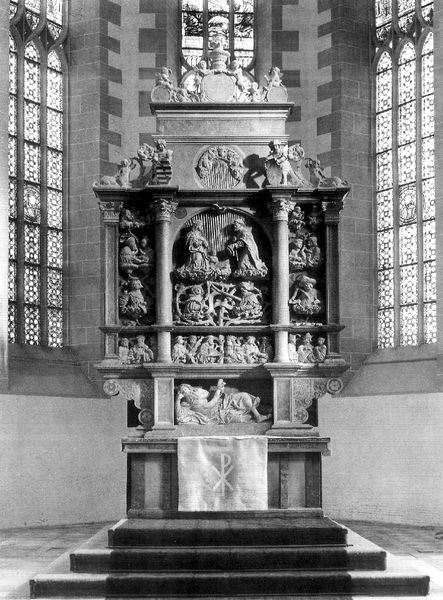
Titel: Hauptaltar in St. Annen in Annaberg
Künstler: Adolf Daucher
Standort: Annaberg (EU - PL)
Schlagwörter: fenster, grau, holz, licht, marmor, säulen, gebäude, haus, tuch, bibel, sockel, stein, bild, kirche, innen, gotik, krone, skulptur, relief, figuren, treppen, stufen, foto, fotografie, kreuz, schlicht, schwarz-weiss, frieden, altar, hochaltar, kapitelle, kathedrale, schnitzerei, skulpturen, glasfenster, chor, kapelle, geschnitzt, dreiteilig, relieff, kirchenfenster, schwarz-weis, pax, figurenaltar, altartuch, achwarzweiss, menscjhen